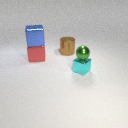
small green metal sphere above small cyan metal cube